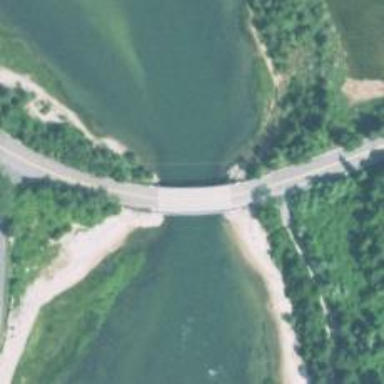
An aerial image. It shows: Small bridge with support.